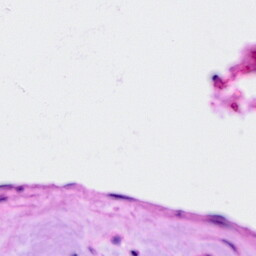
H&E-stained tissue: Ovarian